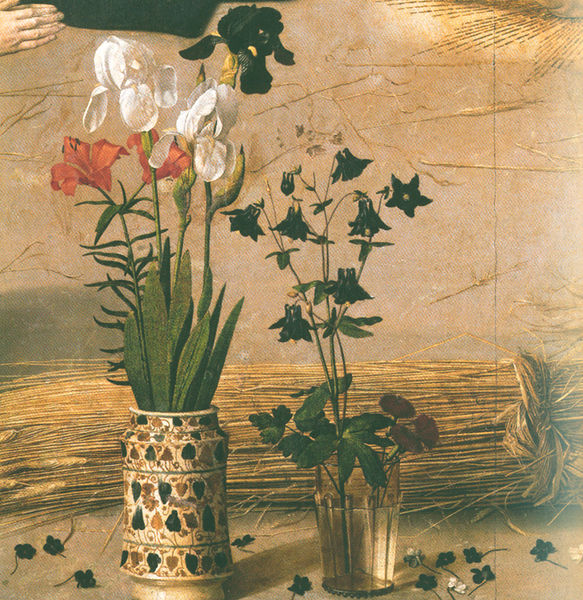
Titel: Portinari Triptychon
Künstler: Hugo van der Goes
Institution: Florenz, Uffizien
Schlagwörter: blätter, gemälde, hand, schatten, wasser, weiß, grün, blumen, braun, glas, schwarz, stroh, tisch, blüten, rot, ornament, wand, hände, sonne, pflanzen, stilleben, vase, heu, weizen, ähre, tulpen, vasen, stileben, beten, gefässe, iris, verwelken, ähren, lilien, akelei, kleeblatt, strohballen, gaben, garbe, strohbündel, kleeblätter, lielien, ährenbüschel, akelei4